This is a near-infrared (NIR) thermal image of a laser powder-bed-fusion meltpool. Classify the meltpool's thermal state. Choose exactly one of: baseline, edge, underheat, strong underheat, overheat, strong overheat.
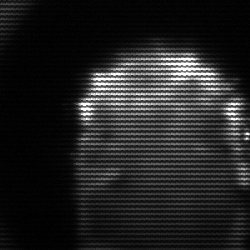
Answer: baseline